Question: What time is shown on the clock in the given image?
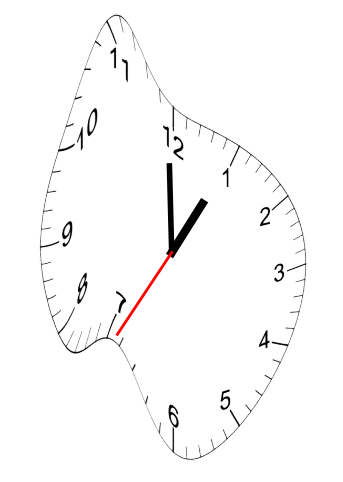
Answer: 12:59:35